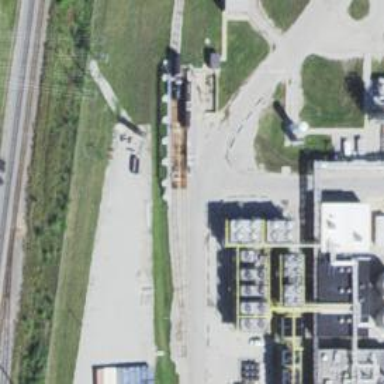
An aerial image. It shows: Rail spur service.